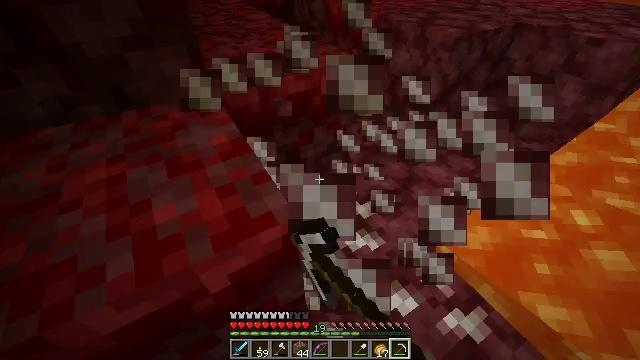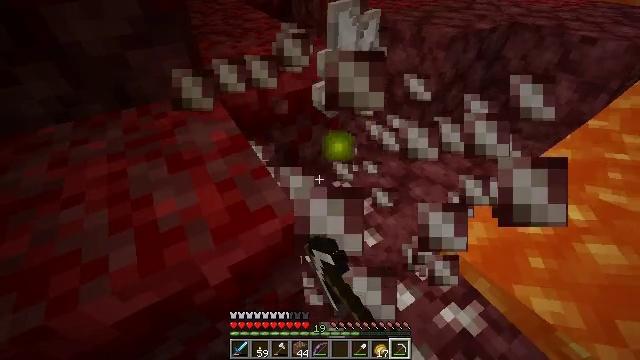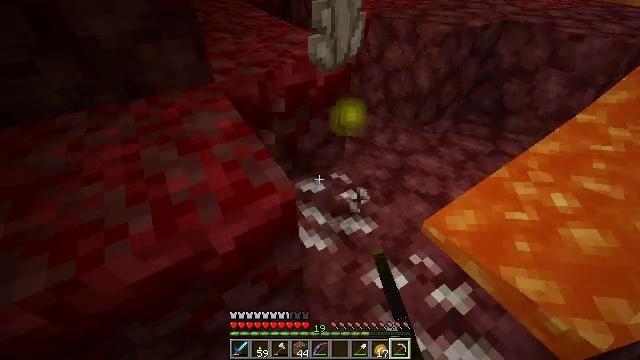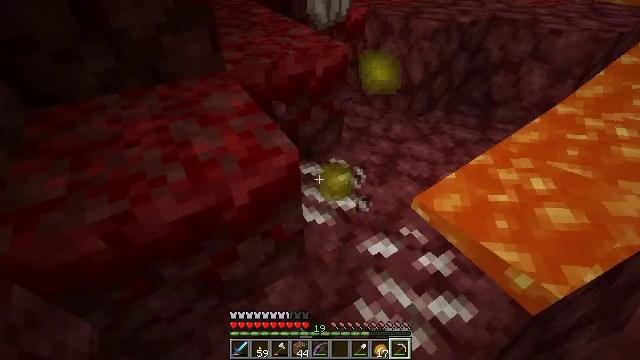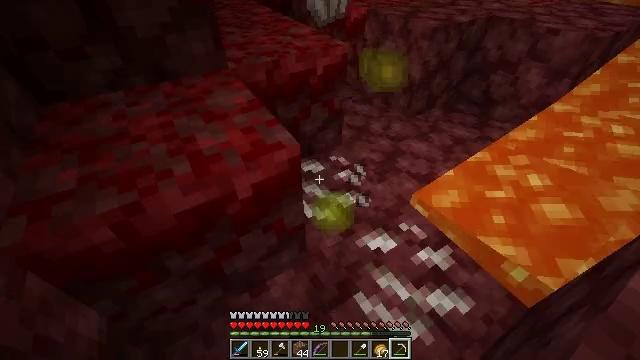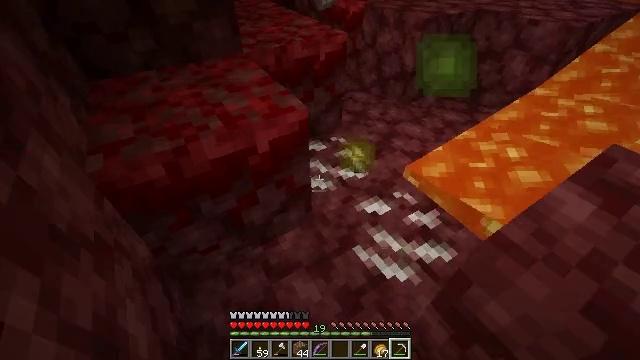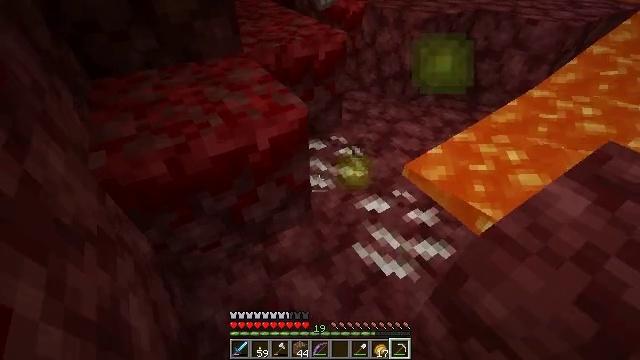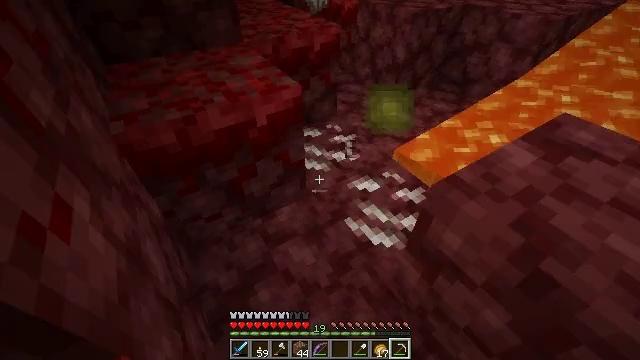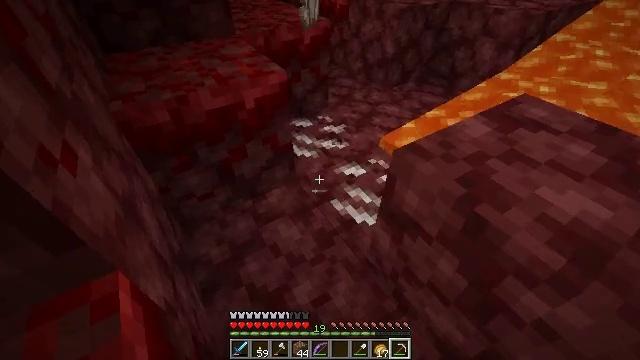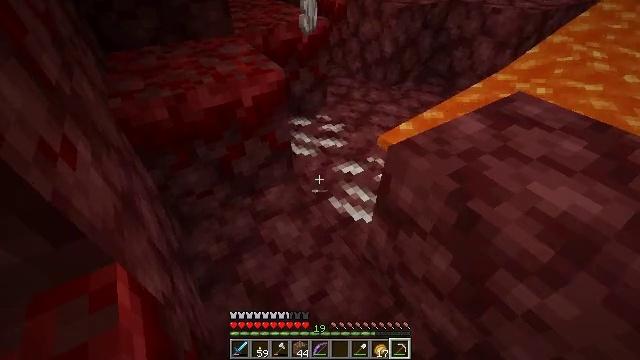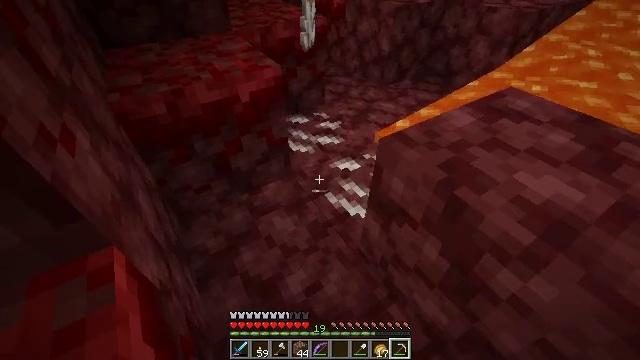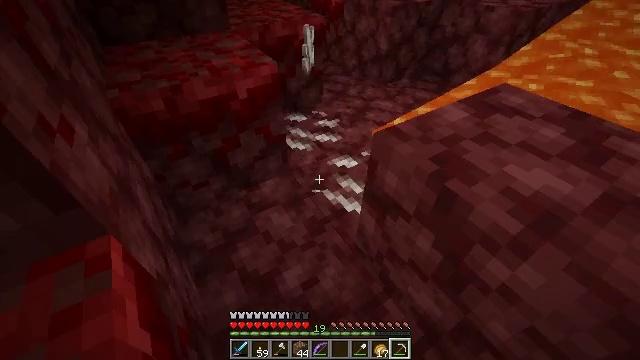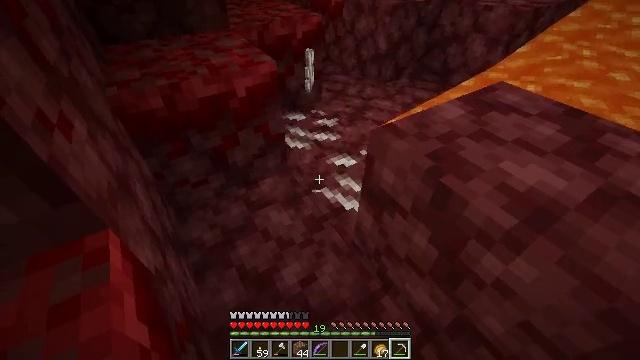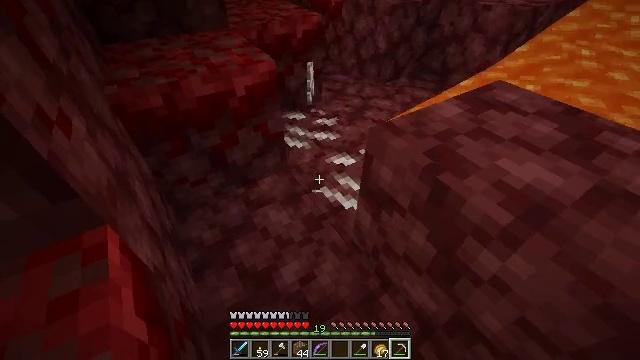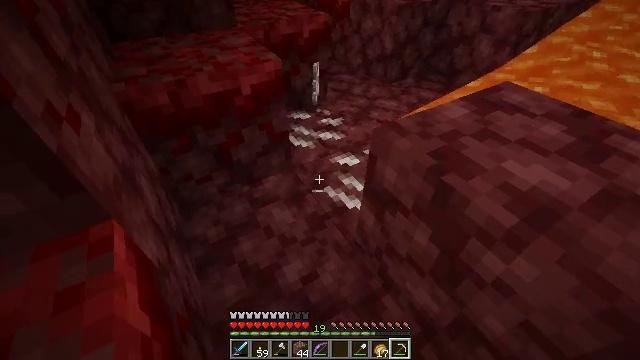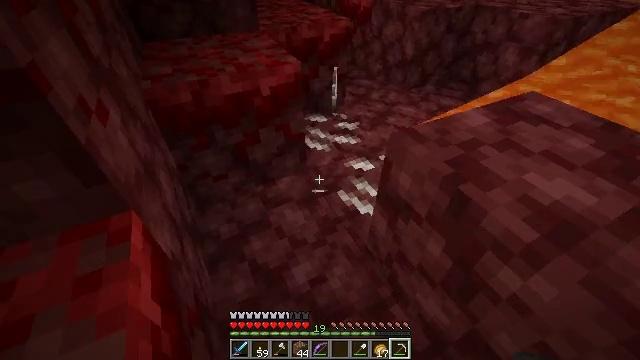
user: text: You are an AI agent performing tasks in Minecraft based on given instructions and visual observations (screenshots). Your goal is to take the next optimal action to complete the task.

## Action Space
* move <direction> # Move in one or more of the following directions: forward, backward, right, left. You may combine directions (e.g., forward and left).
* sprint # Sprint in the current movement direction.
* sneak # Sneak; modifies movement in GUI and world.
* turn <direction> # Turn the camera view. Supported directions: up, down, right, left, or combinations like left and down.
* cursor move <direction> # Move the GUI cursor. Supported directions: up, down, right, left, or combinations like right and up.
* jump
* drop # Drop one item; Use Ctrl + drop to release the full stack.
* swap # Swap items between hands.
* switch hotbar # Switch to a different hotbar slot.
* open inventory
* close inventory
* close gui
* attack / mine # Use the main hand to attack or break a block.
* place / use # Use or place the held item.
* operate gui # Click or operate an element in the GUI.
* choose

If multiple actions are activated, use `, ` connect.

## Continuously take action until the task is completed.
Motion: motion action
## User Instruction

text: Dig up crimson nylium with a pickaxe.
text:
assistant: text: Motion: move back, attack / mine
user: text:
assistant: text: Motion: move back, attack / mine
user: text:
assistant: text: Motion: move back, attack / mine
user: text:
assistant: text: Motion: move back
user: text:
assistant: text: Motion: move back
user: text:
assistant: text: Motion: move back
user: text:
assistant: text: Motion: move back
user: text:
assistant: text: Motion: no_op
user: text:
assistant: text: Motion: no_op
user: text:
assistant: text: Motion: no_op
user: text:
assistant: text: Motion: no_op
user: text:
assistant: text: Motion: no_op
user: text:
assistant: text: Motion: no_op
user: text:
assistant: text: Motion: turn left
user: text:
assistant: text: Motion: turn left
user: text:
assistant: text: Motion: turn left and up
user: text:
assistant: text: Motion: turn left and up
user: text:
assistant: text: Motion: turn left and up, attack / mine
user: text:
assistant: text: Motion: attack / mine
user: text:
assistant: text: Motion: attack / mine
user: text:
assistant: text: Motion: attack / mine
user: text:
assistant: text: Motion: attack / mine
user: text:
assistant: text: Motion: attack / mine
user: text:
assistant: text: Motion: attack / mine